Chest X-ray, AP view. Patient: 60 years old, sex M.
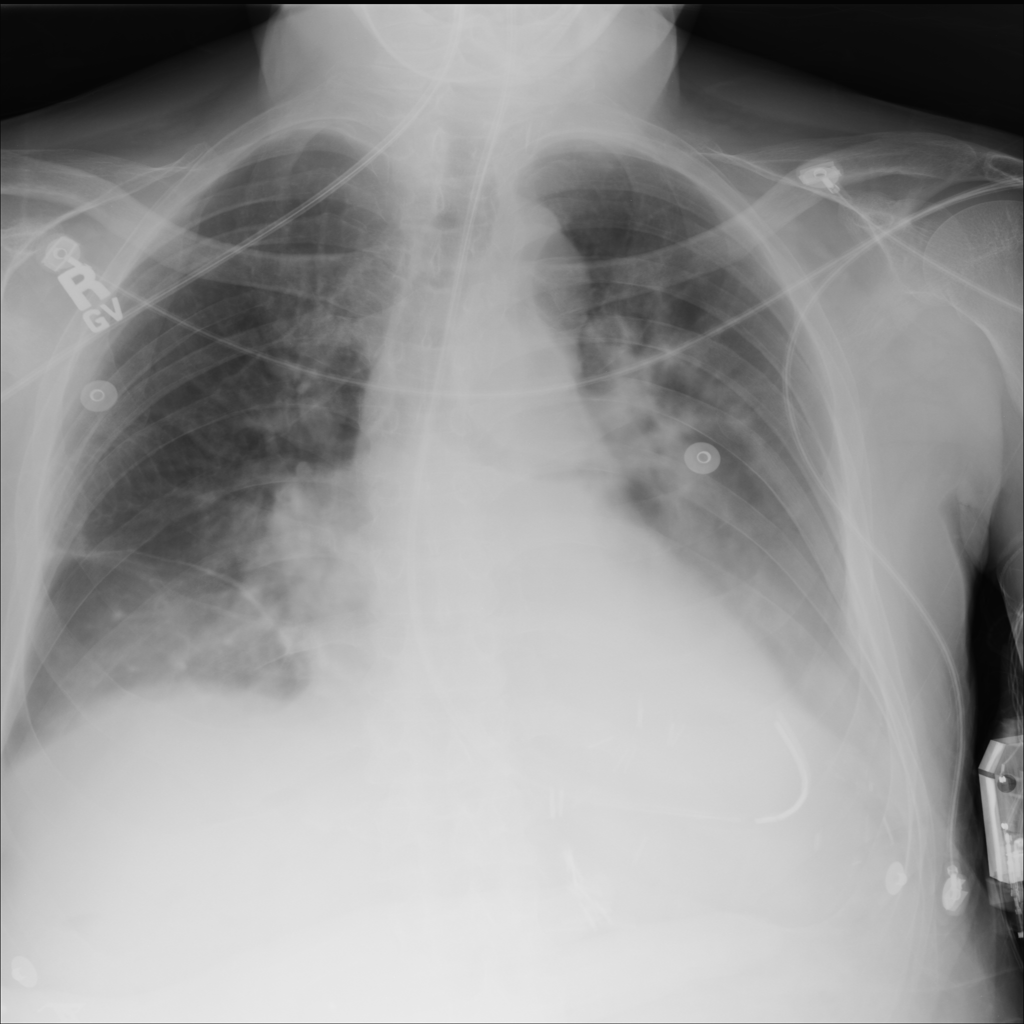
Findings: No Finding